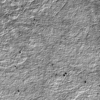
Label: not_dusty